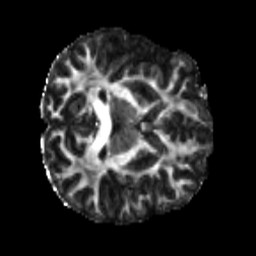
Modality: FA
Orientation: axial
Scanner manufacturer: siemens
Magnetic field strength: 3 T
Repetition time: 4 s
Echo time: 0.0594 s